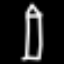
Label: pencil